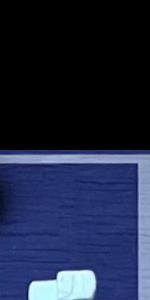
Label: Empty